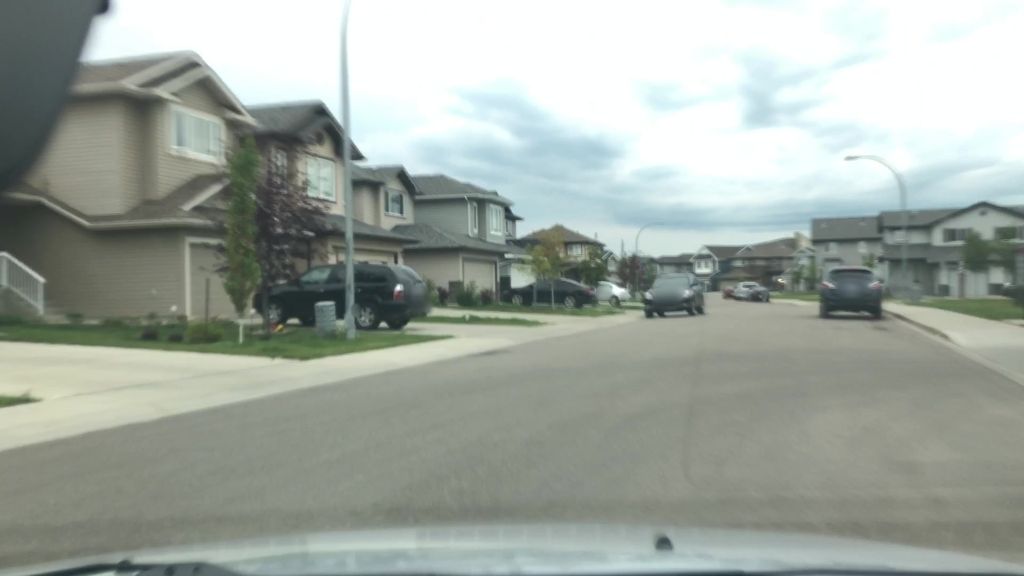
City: edmonton